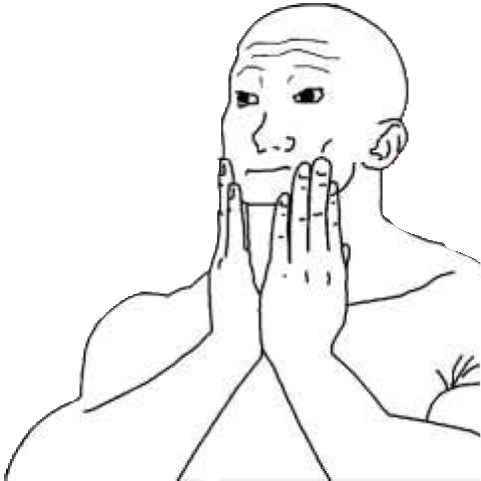
Label: 5_Feels_Good